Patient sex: M
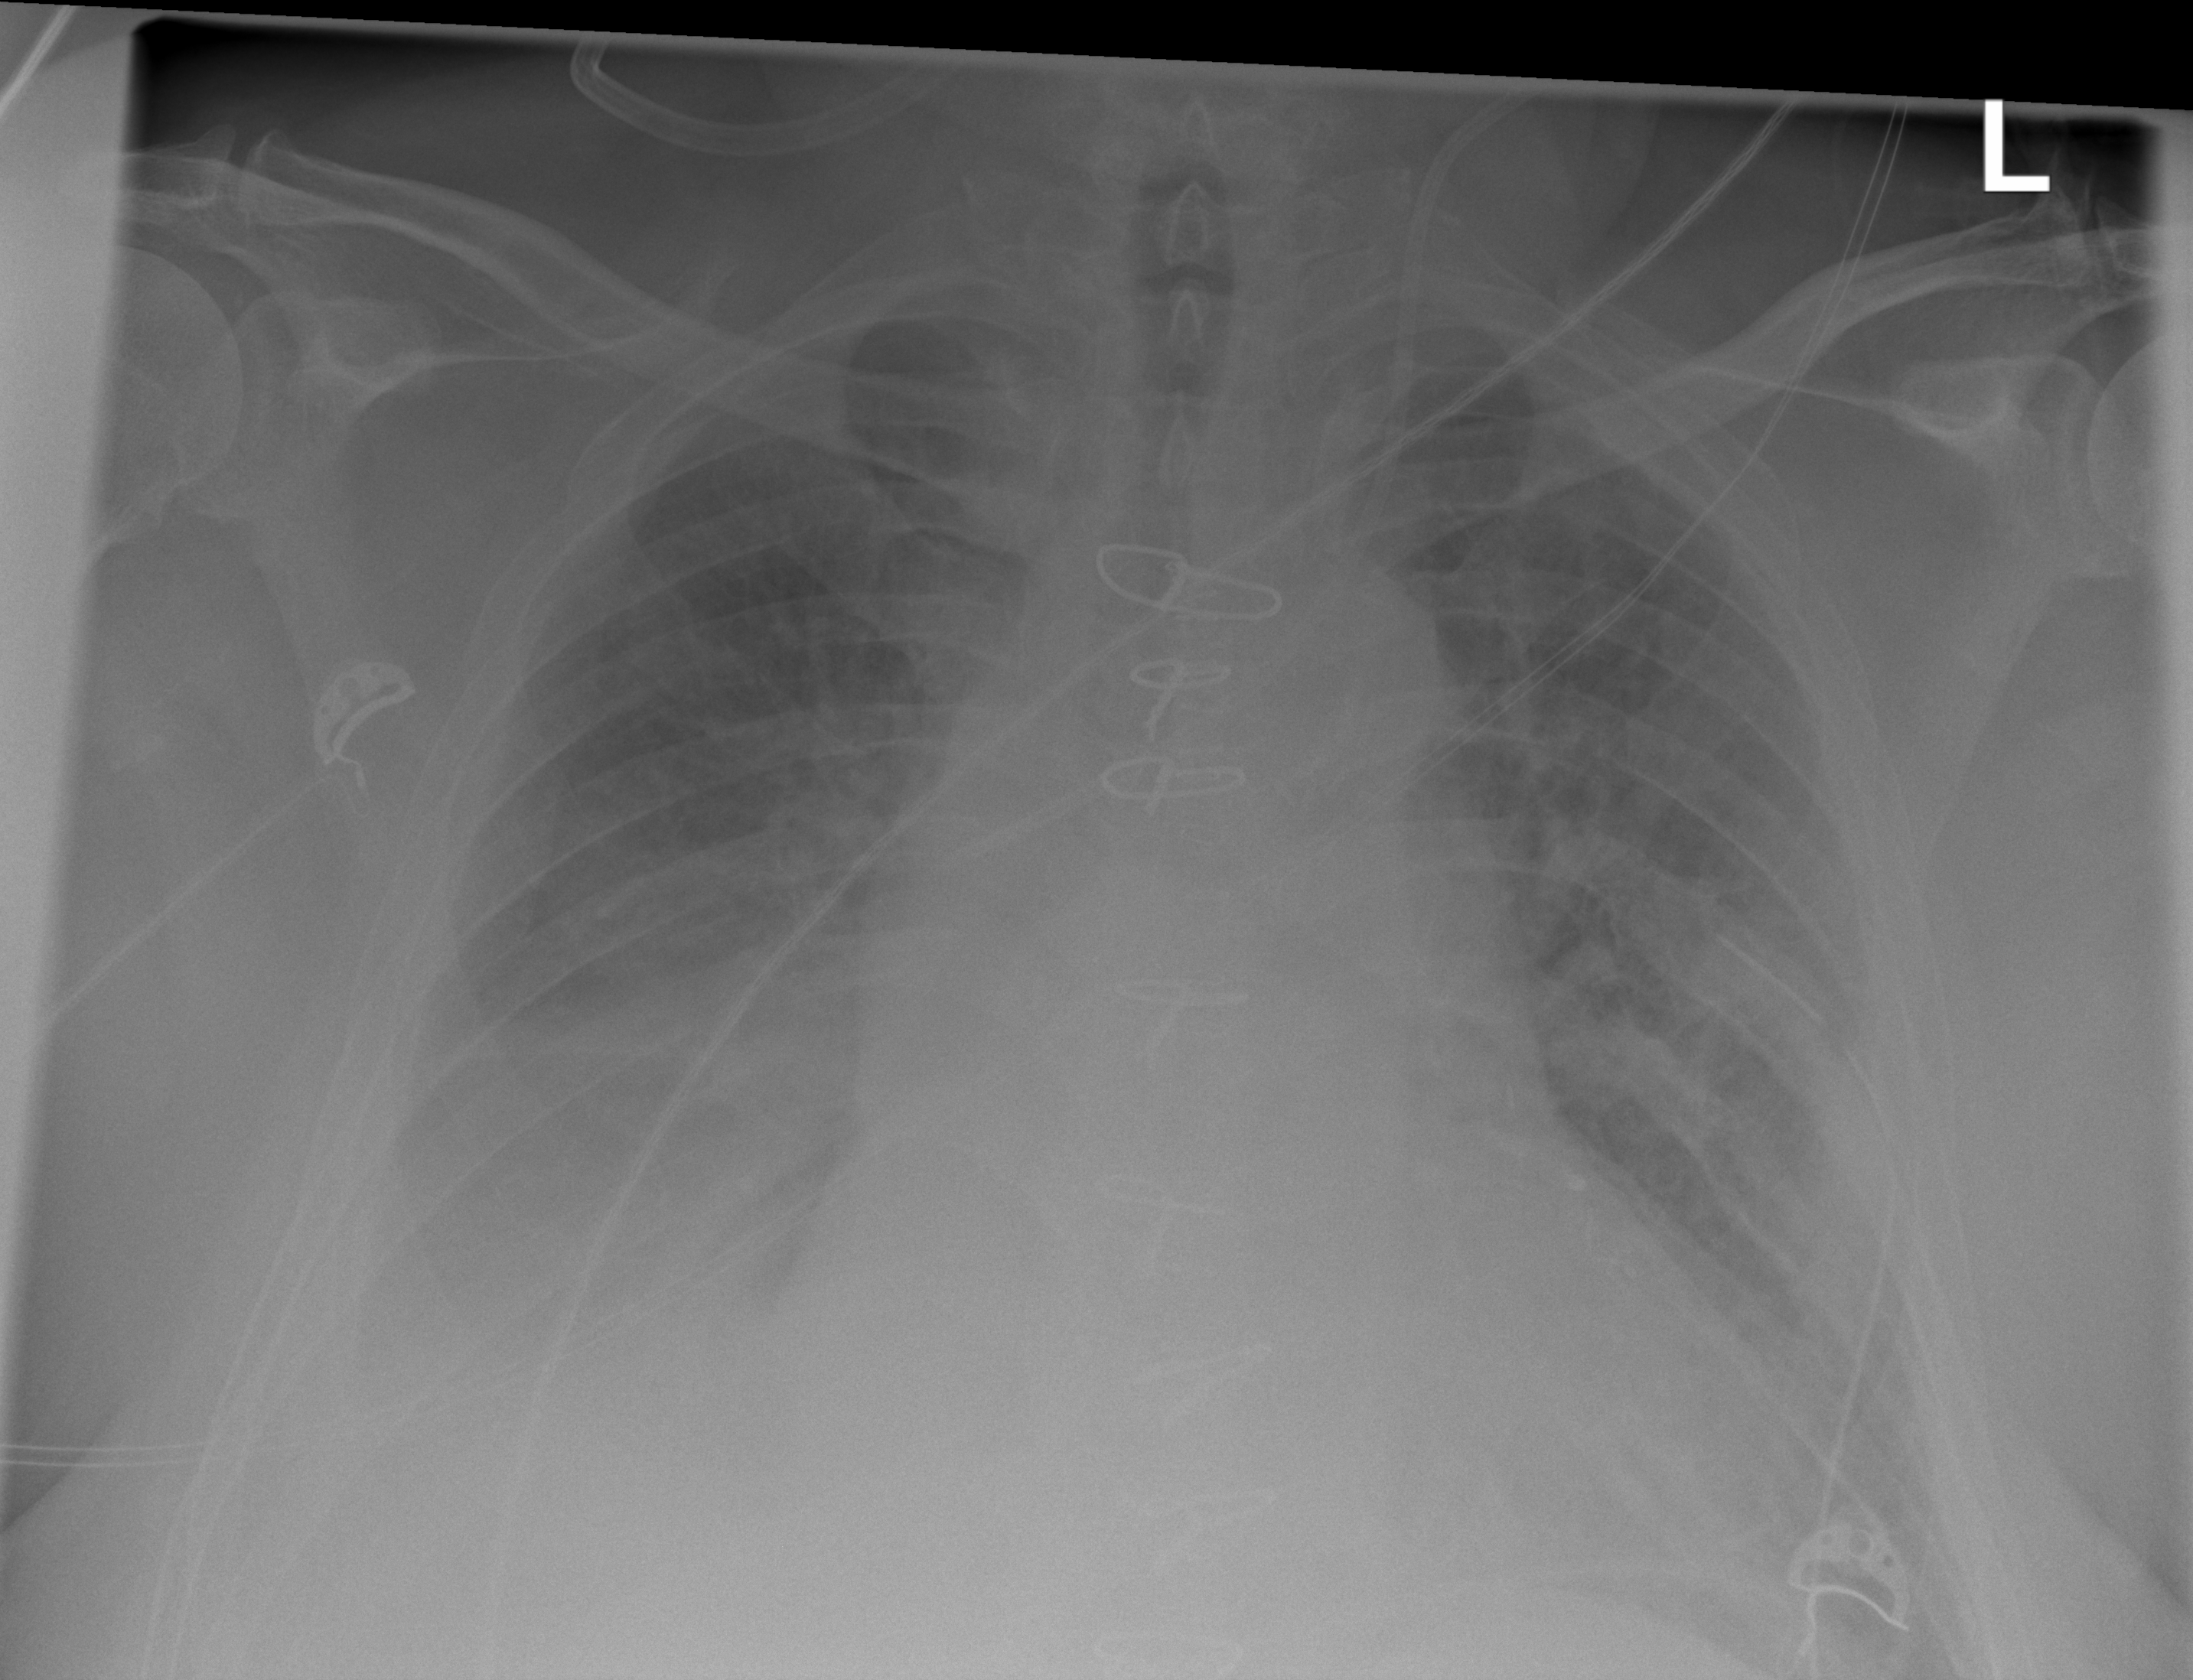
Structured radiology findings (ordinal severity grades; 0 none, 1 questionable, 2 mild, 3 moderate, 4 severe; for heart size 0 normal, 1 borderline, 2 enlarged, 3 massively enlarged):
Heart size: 2
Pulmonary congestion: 2
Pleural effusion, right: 2
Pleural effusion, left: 2
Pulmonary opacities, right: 2
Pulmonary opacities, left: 2
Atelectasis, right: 2
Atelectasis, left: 2